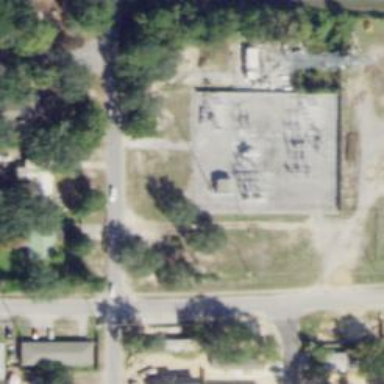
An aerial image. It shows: Outdoor power substation at the distribution level with surrounding wall barrier.